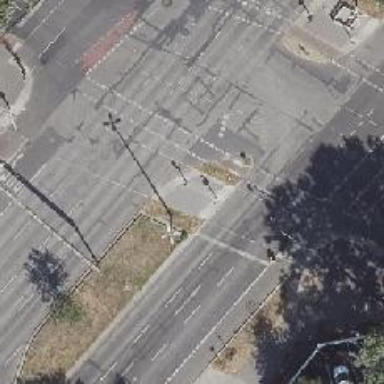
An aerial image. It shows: Footway located on traffic island.